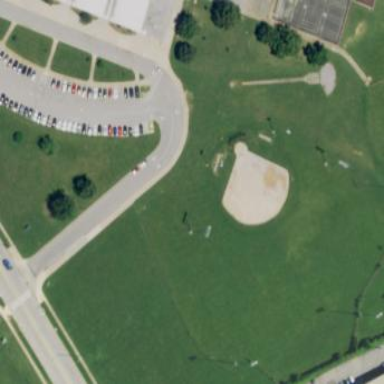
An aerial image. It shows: Baseball pitch for leisure and sports activities.